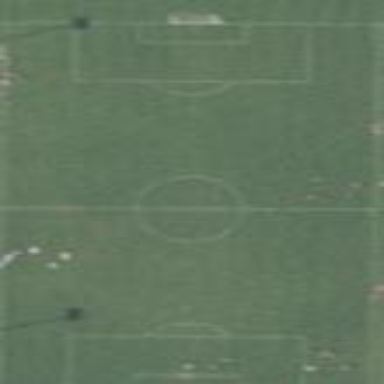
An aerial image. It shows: Soccer pitch for leisure land activities.